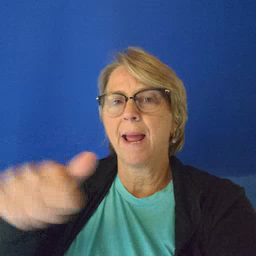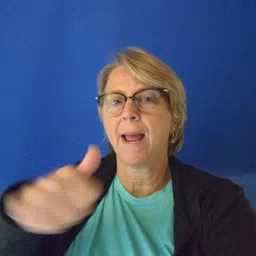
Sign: beside